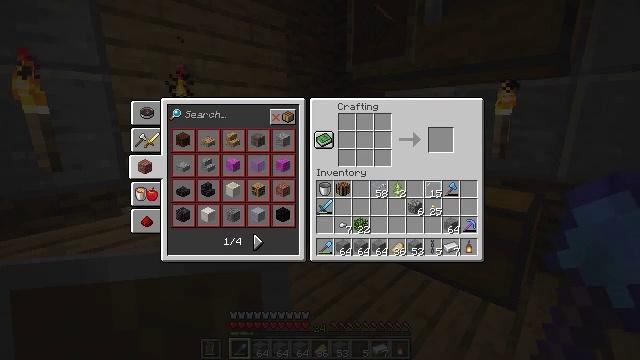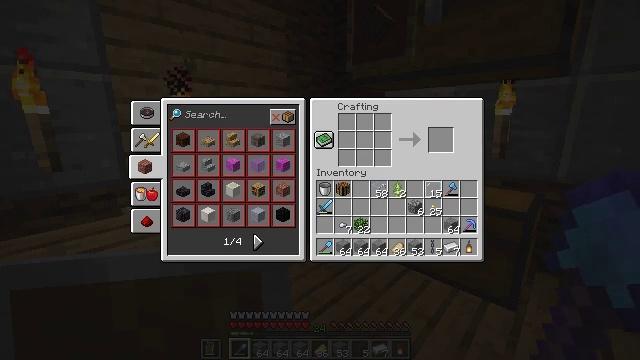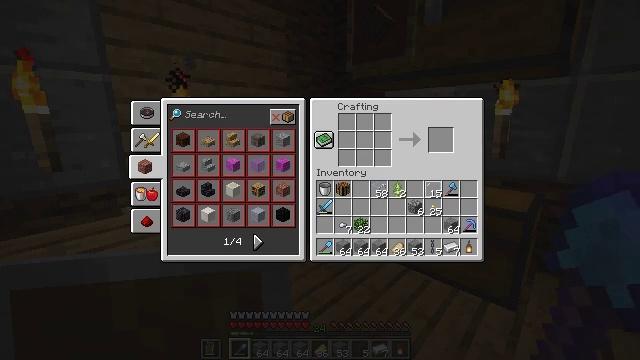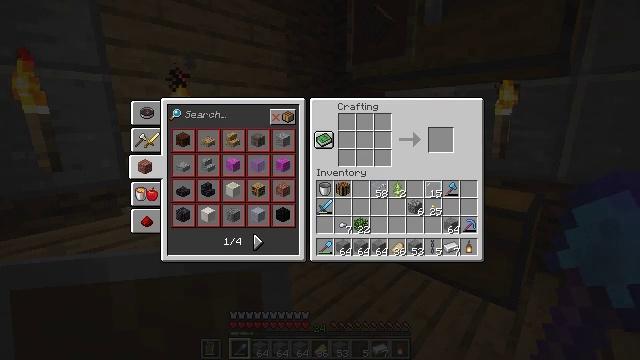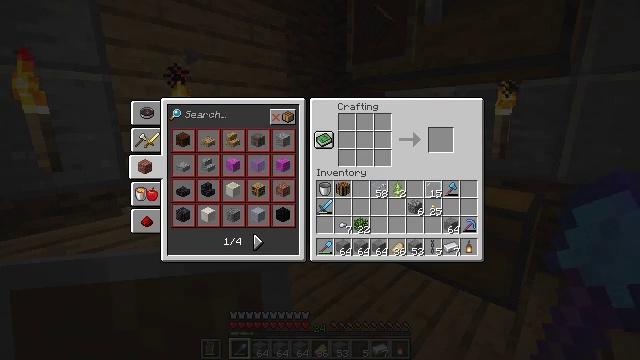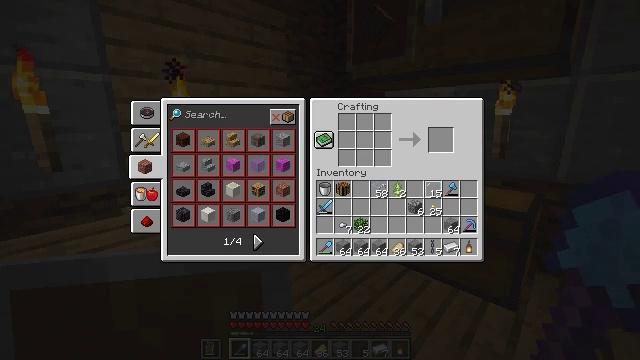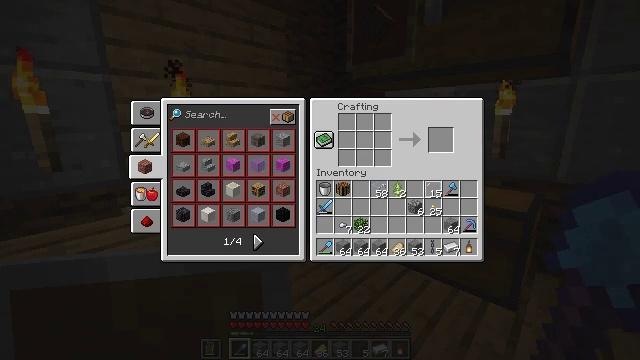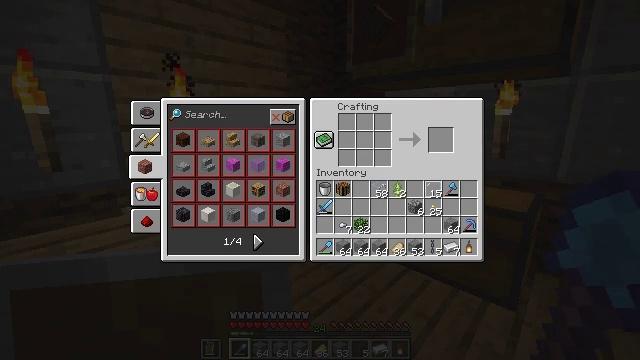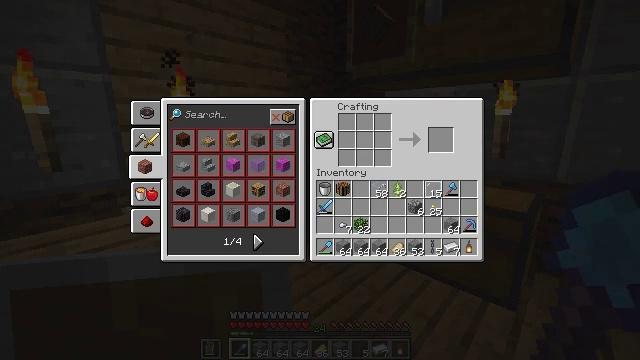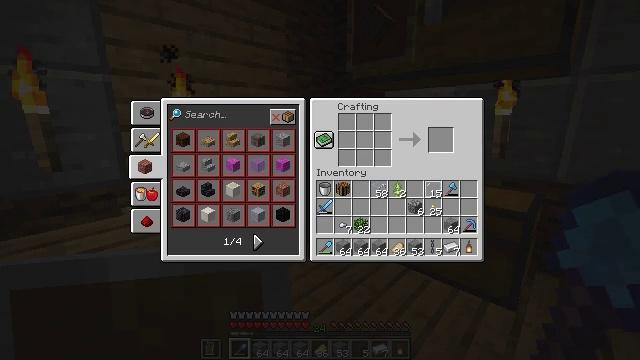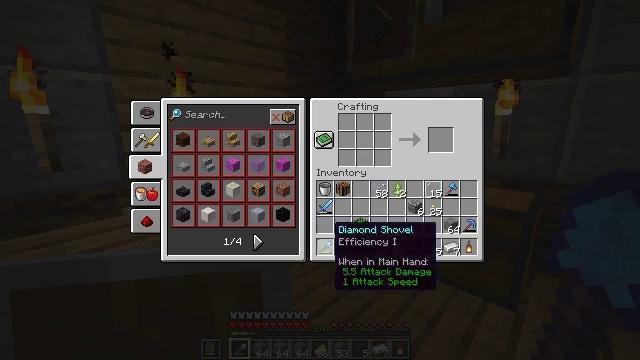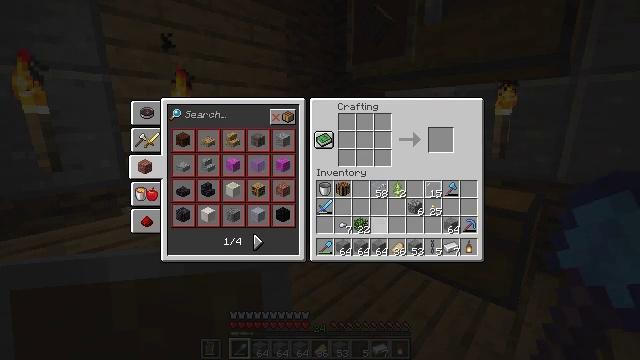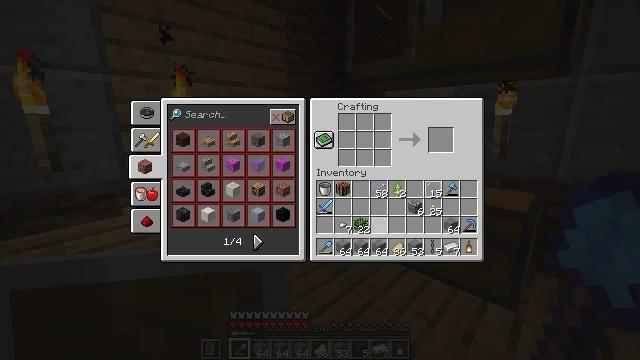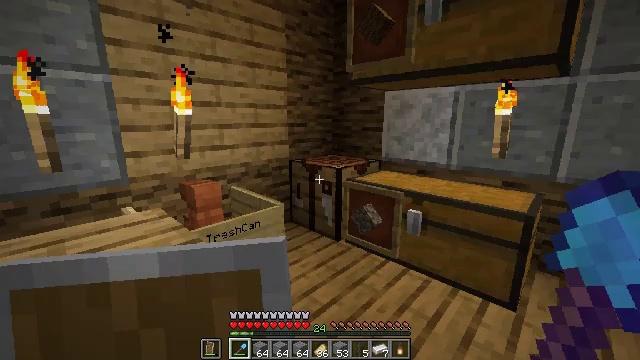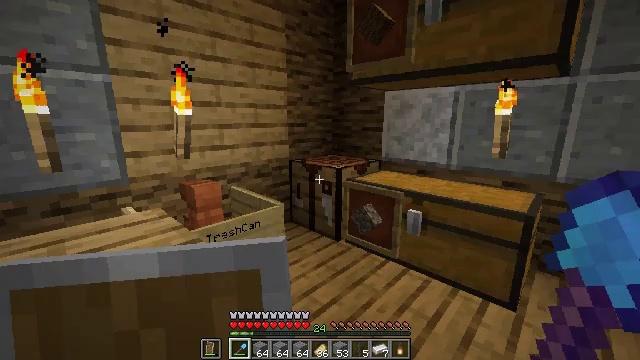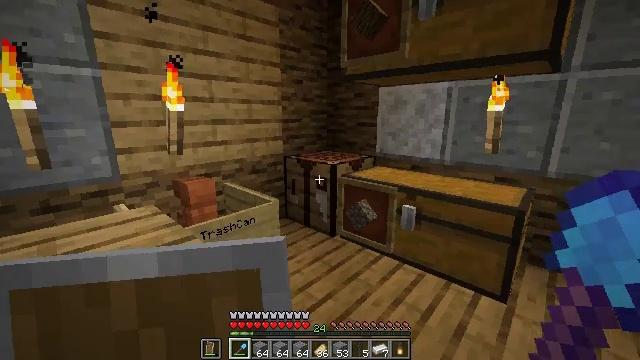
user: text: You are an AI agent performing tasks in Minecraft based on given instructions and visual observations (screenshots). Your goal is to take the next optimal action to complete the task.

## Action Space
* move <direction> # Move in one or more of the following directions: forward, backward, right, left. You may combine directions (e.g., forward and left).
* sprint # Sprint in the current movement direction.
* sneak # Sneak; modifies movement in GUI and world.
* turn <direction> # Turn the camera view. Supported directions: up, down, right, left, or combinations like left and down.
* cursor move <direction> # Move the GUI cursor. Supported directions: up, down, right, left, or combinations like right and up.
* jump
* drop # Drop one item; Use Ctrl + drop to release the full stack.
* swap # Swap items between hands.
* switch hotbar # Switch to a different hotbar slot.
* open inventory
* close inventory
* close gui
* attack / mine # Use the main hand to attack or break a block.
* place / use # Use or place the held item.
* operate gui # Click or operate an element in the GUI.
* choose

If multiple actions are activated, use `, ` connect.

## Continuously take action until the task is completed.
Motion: motion action
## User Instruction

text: Get a polished diorite slab by crafting with polished diorite.
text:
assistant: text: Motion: no_op
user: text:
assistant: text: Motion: no_op
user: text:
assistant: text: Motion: no_op
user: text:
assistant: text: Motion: no_op
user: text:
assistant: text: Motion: no_op
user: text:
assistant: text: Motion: no_op
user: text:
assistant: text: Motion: no_op
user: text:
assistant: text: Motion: no_op
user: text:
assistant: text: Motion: cursor move right
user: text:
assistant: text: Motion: cursor move right
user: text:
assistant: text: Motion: cursor move right
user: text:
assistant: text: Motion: no_op
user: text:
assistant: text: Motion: no_op
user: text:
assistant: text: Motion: close gui
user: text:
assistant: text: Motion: turn right
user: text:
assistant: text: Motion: turn right
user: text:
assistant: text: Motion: turn right
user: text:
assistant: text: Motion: turn right
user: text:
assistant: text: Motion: no_op
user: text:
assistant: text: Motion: no_op
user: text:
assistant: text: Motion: no_op
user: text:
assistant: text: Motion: turn left and down
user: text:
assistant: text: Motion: turn down
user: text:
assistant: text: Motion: turn left and down
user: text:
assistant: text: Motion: turn left
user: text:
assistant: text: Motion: use / place
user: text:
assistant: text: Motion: use / place
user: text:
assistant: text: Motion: turn left and up
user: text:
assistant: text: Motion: no_op
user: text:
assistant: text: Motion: no_op